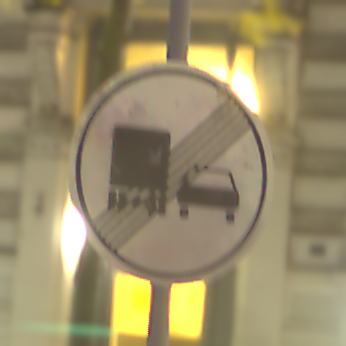
Verkehrszeichen: EndeUeberholverbotKraftfahrzeuge
Umgebung: Outdoor, Urban
Tageszeit: Night
Wetter: Clear
Licht: Artificial
Jahreszeit: NotSpecified
Kontrast: HighContrast